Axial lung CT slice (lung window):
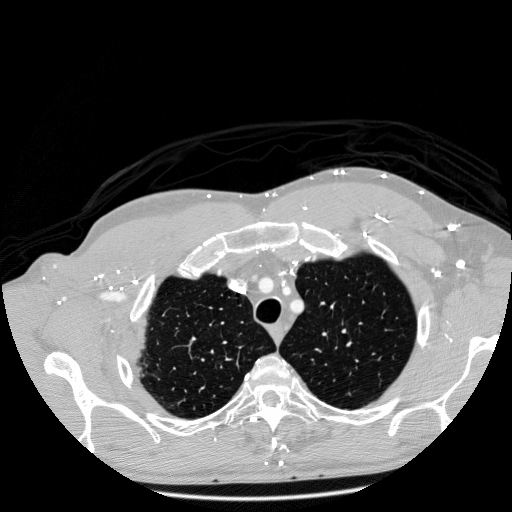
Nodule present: no